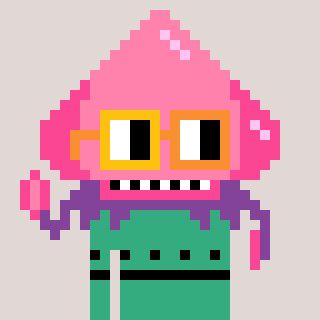
a pixel art character with square yellow and orange glasses, a squid-shaped head and a teal-colored body on a warm background